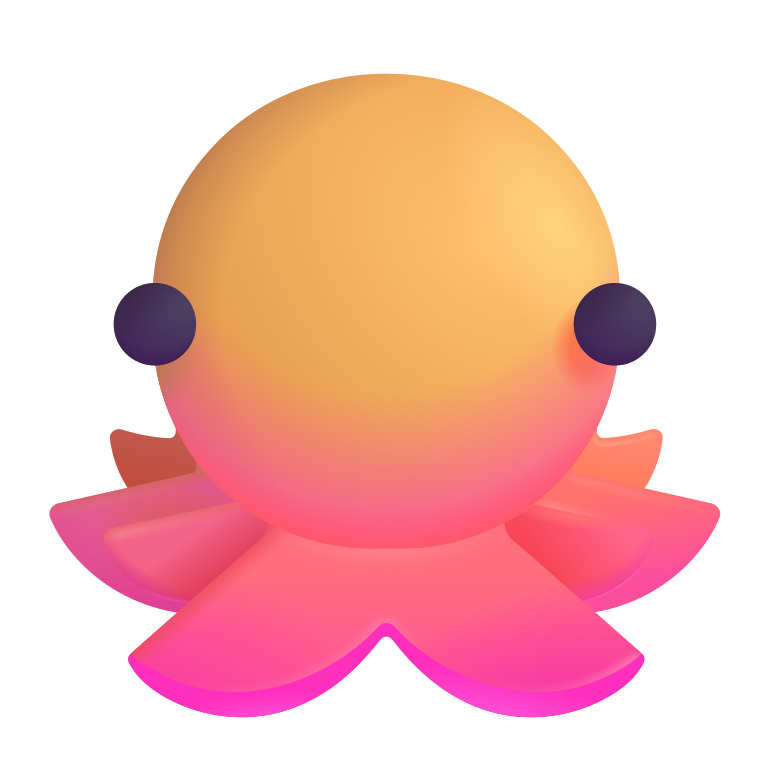
octopus color